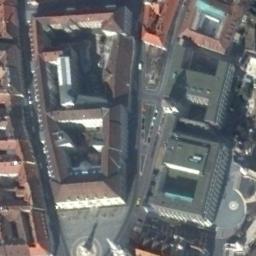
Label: palace